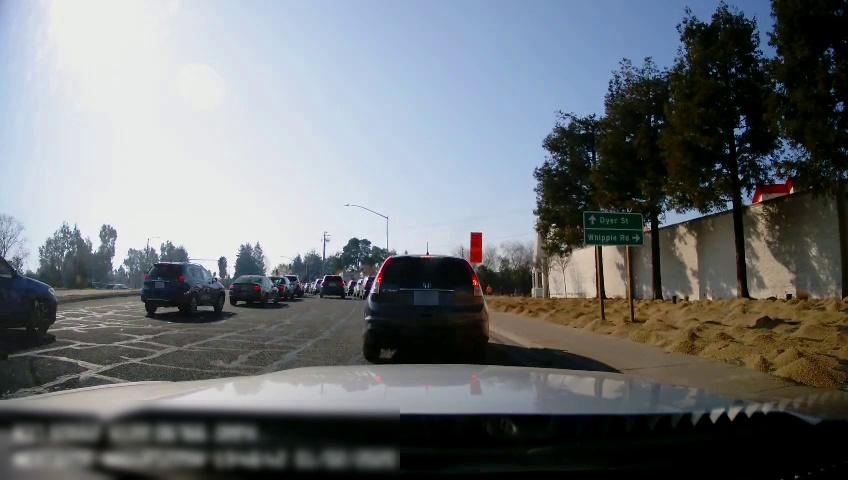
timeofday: Dusk/Dawn/Twilight
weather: Sunny
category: Drivable Space
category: Drivable Space
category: Vehicles | SUV
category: Vehicles | Car
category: Vehicles | SUV
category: Vehicles | SUV
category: Vehicles | SUV
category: Vehicles | Car
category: Vehicles | SUV
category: Vehicles | SUV
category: Vehicles | SUV
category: Vehicles | SUV
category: Vehicles | SUV
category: Vehicles | Truck
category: Pedestrians
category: Traffic | Signs
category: Traffic | Signs